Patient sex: M
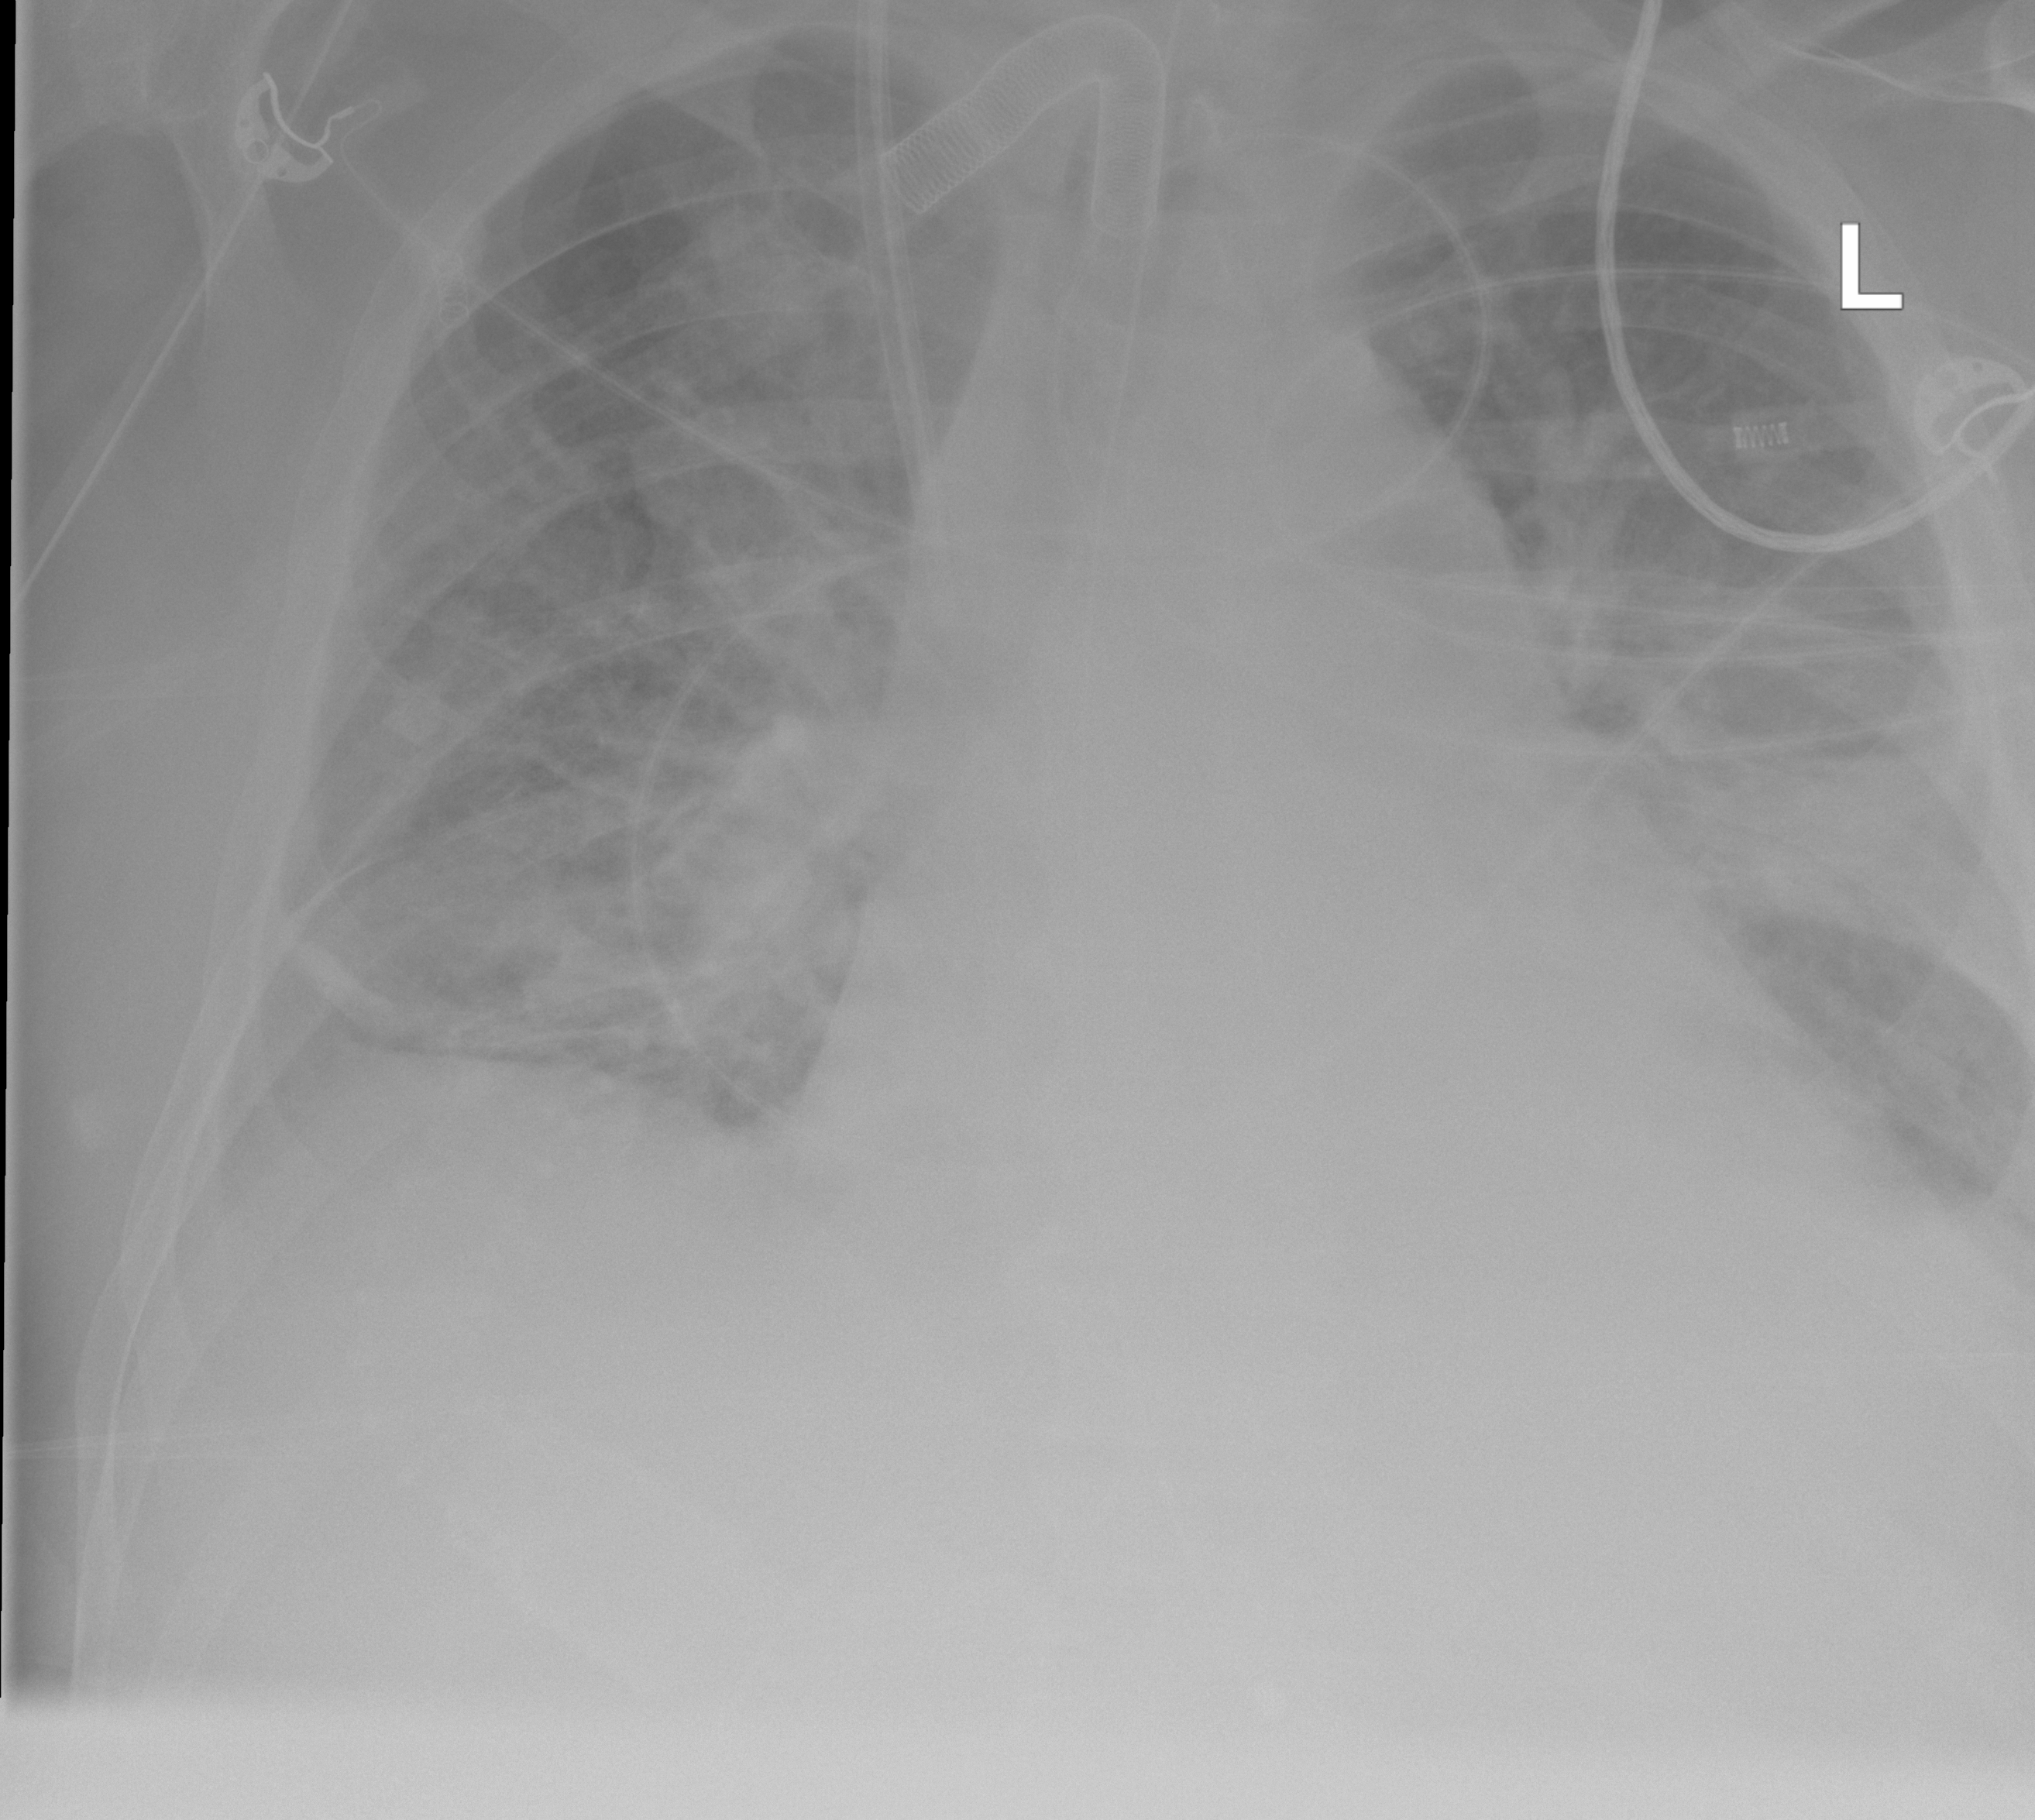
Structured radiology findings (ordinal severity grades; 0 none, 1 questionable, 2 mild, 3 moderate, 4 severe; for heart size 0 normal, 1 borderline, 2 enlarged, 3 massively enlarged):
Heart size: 2
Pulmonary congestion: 3
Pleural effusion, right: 2
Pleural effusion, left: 2
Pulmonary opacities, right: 2
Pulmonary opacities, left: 2
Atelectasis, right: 2
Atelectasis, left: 2